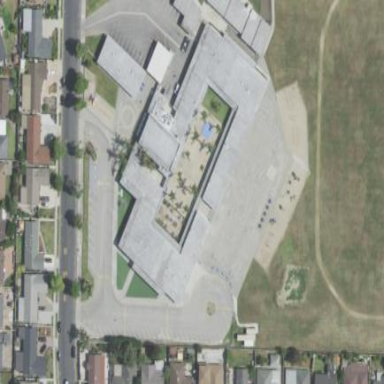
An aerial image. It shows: School.